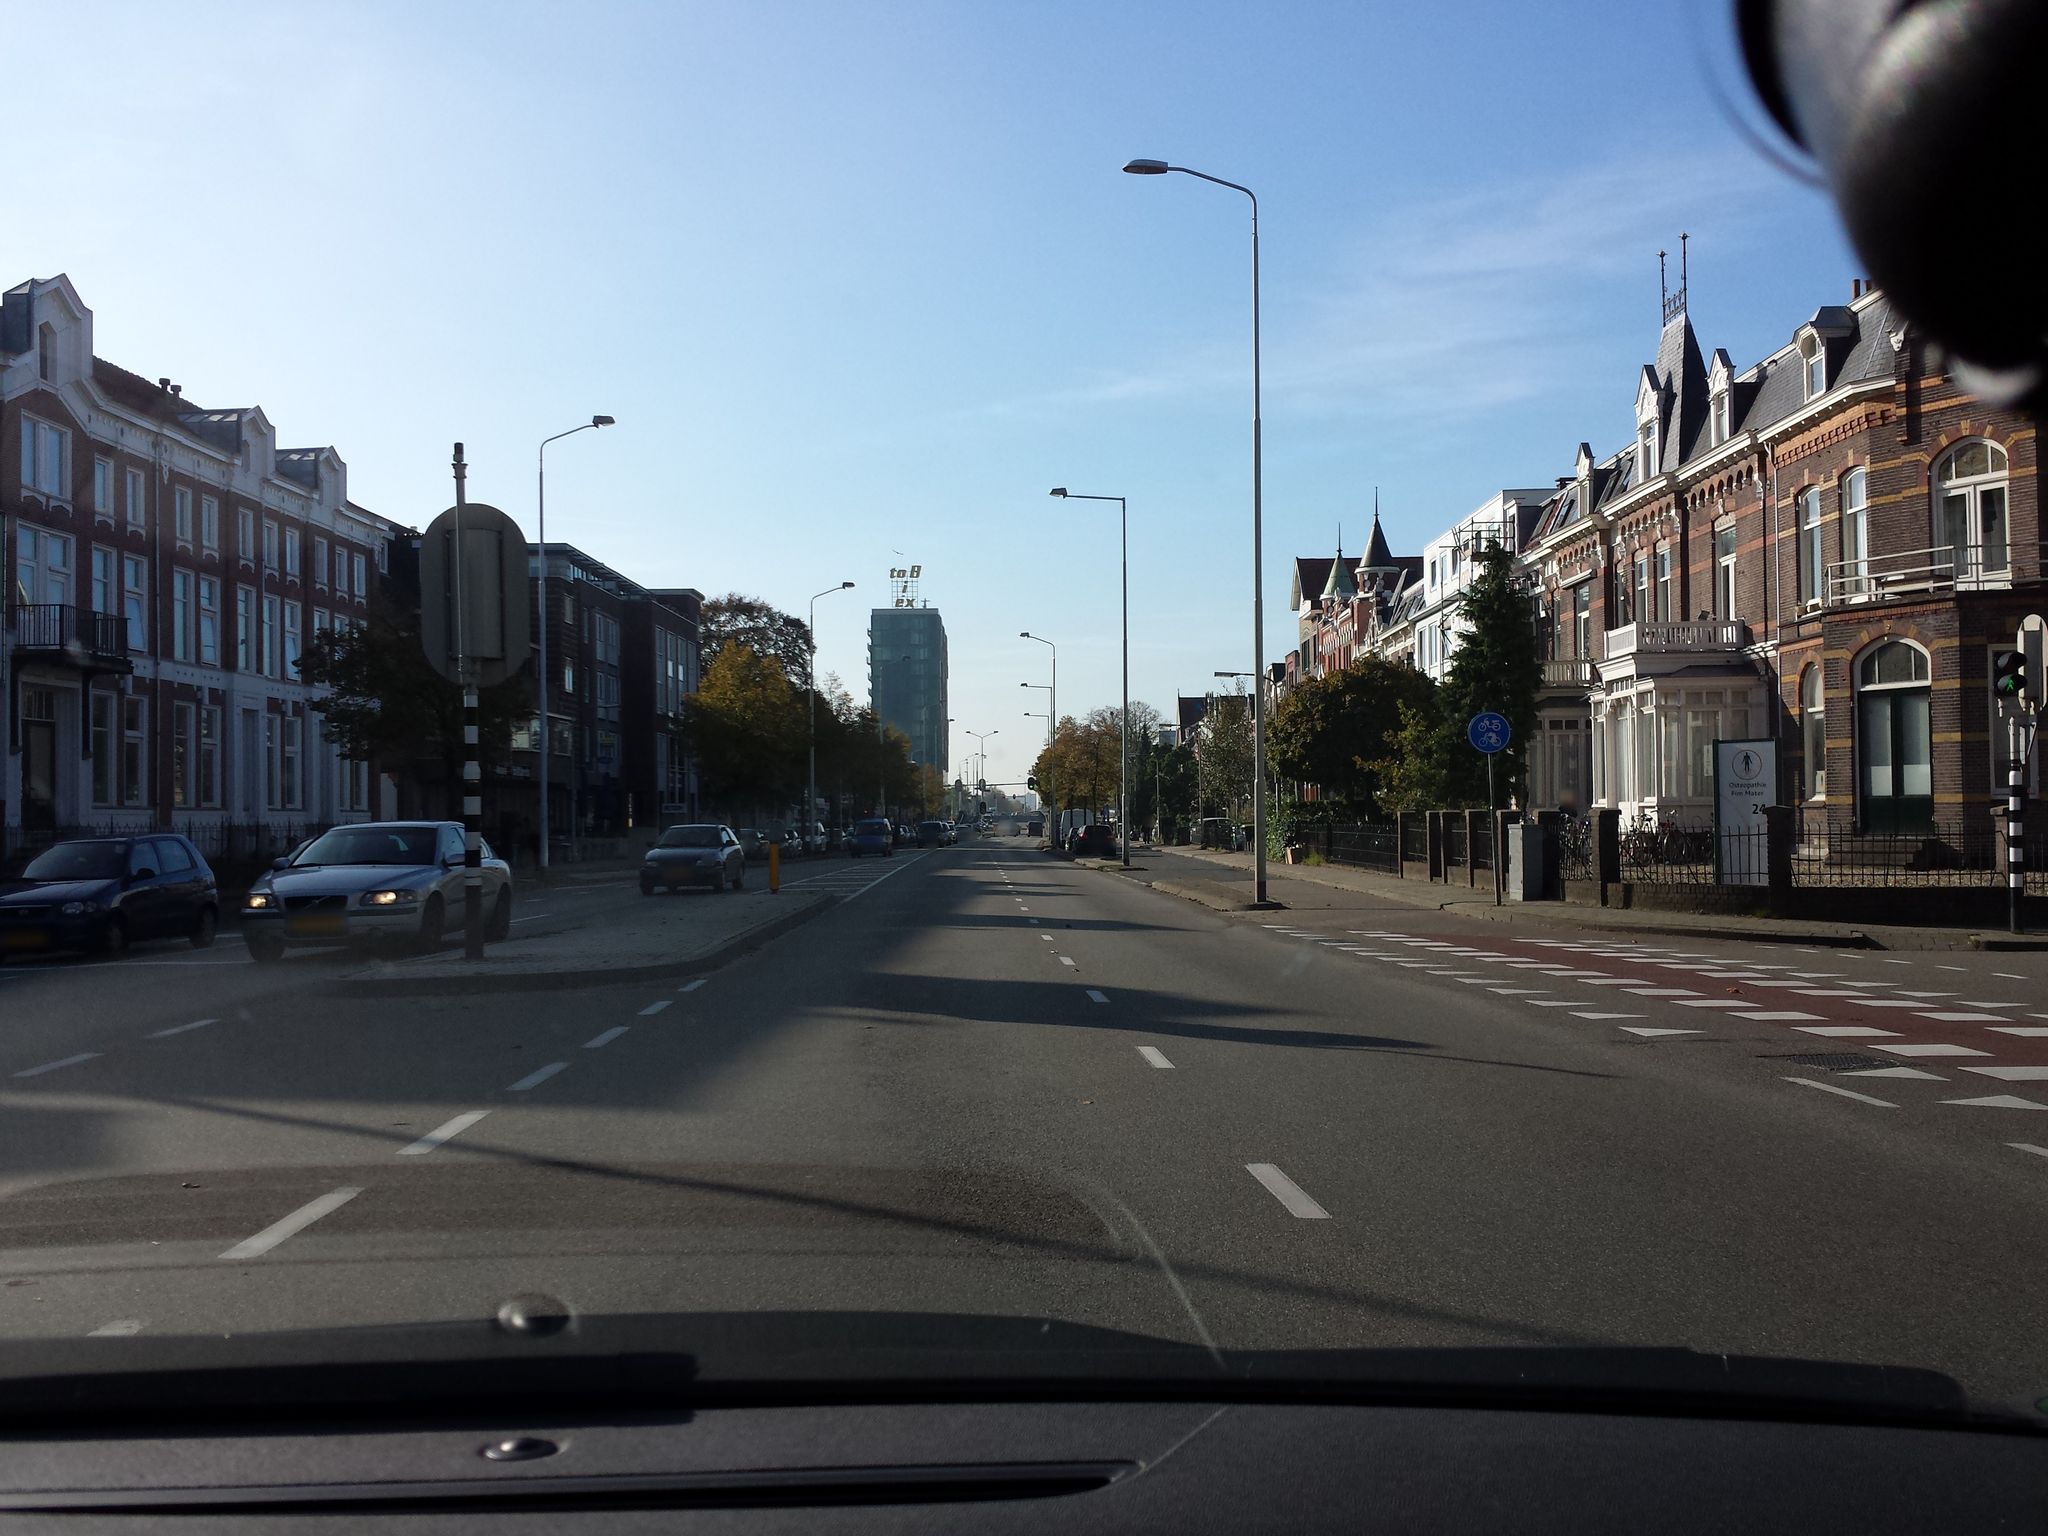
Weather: clear
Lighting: day
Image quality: good
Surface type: driving surface
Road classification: primary
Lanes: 4
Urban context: urban centre
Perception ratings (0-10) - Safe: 5.49, Lively: 8.07, Beautiful: 8.19, Boring: 1.02, Depressing: 2.37, Wealthy: 7.28